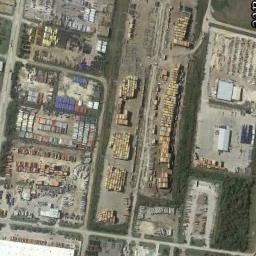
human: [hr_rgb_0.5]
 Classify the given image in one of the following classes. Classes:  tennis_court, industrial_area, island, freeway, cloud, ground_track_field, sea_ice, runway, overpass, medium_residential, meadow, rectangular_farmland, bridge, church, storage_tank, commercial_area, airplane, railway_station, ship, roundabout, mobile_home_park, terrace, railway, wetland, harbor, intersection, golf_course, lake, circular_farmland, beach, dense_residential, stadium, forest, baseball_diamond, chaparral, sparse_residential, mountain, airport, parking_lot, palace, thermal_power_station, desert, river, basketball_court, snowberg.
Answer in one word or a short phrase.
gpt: industrial_area